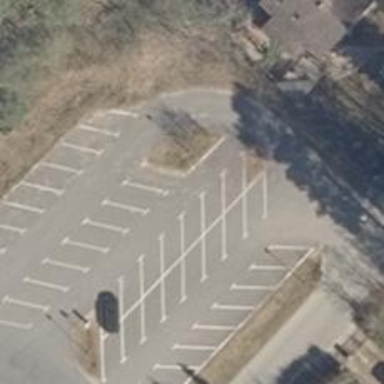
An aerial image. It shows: Road serving as parking aisle.